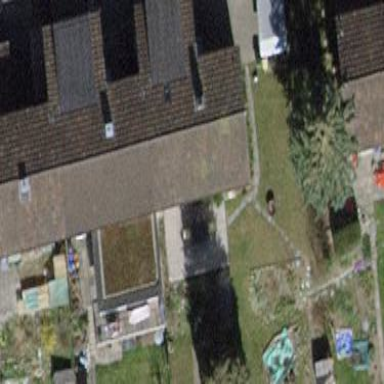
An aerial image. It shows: Building with tile roof.